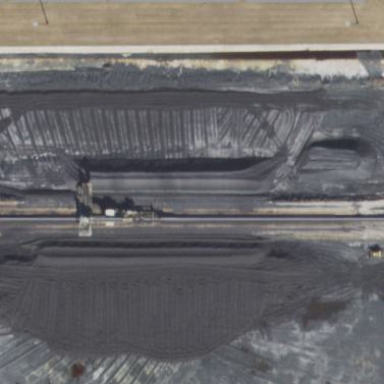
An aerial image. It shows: Storage area for coal.